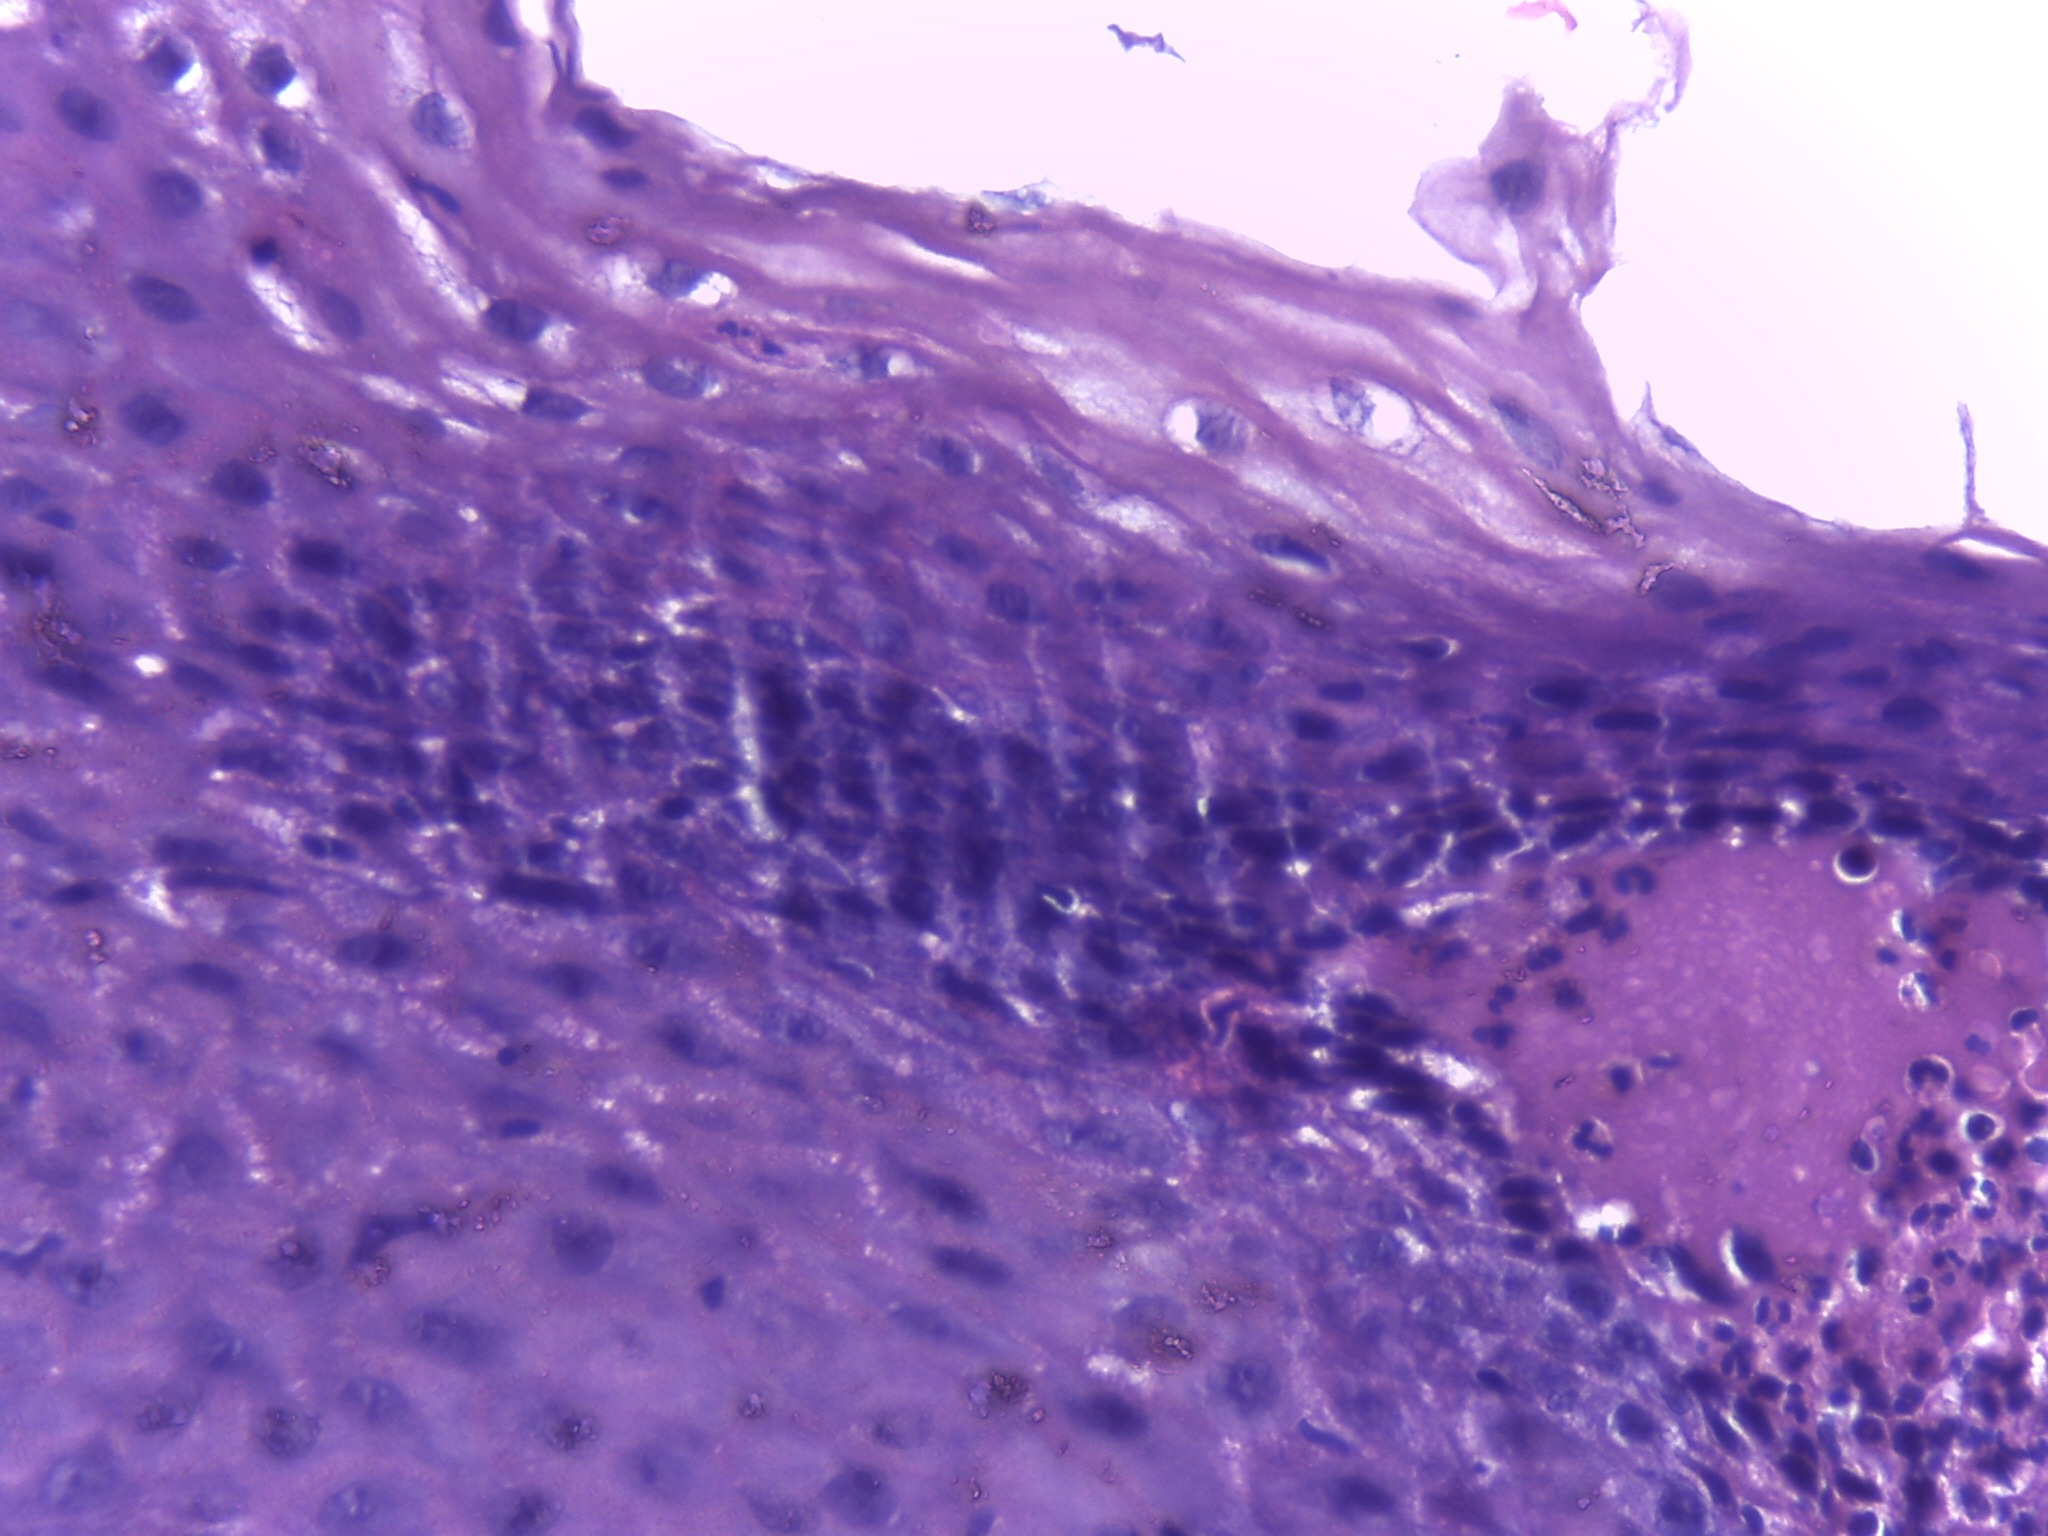
Diagnosis: OSCC